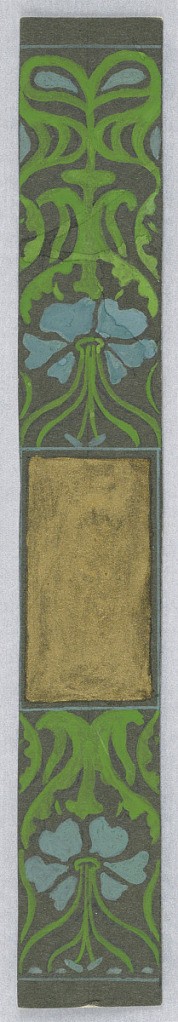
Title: Design for a Book Binding
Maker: Alice Cordelia Morse, American, 1863–1961
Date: ca. 1896–1903
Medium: Brush and gouache, gold paint on paper
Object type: Drawing
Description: On dark gray ground, green vines and light blue flowers; rectangular gold painted cartouche.